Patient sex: F
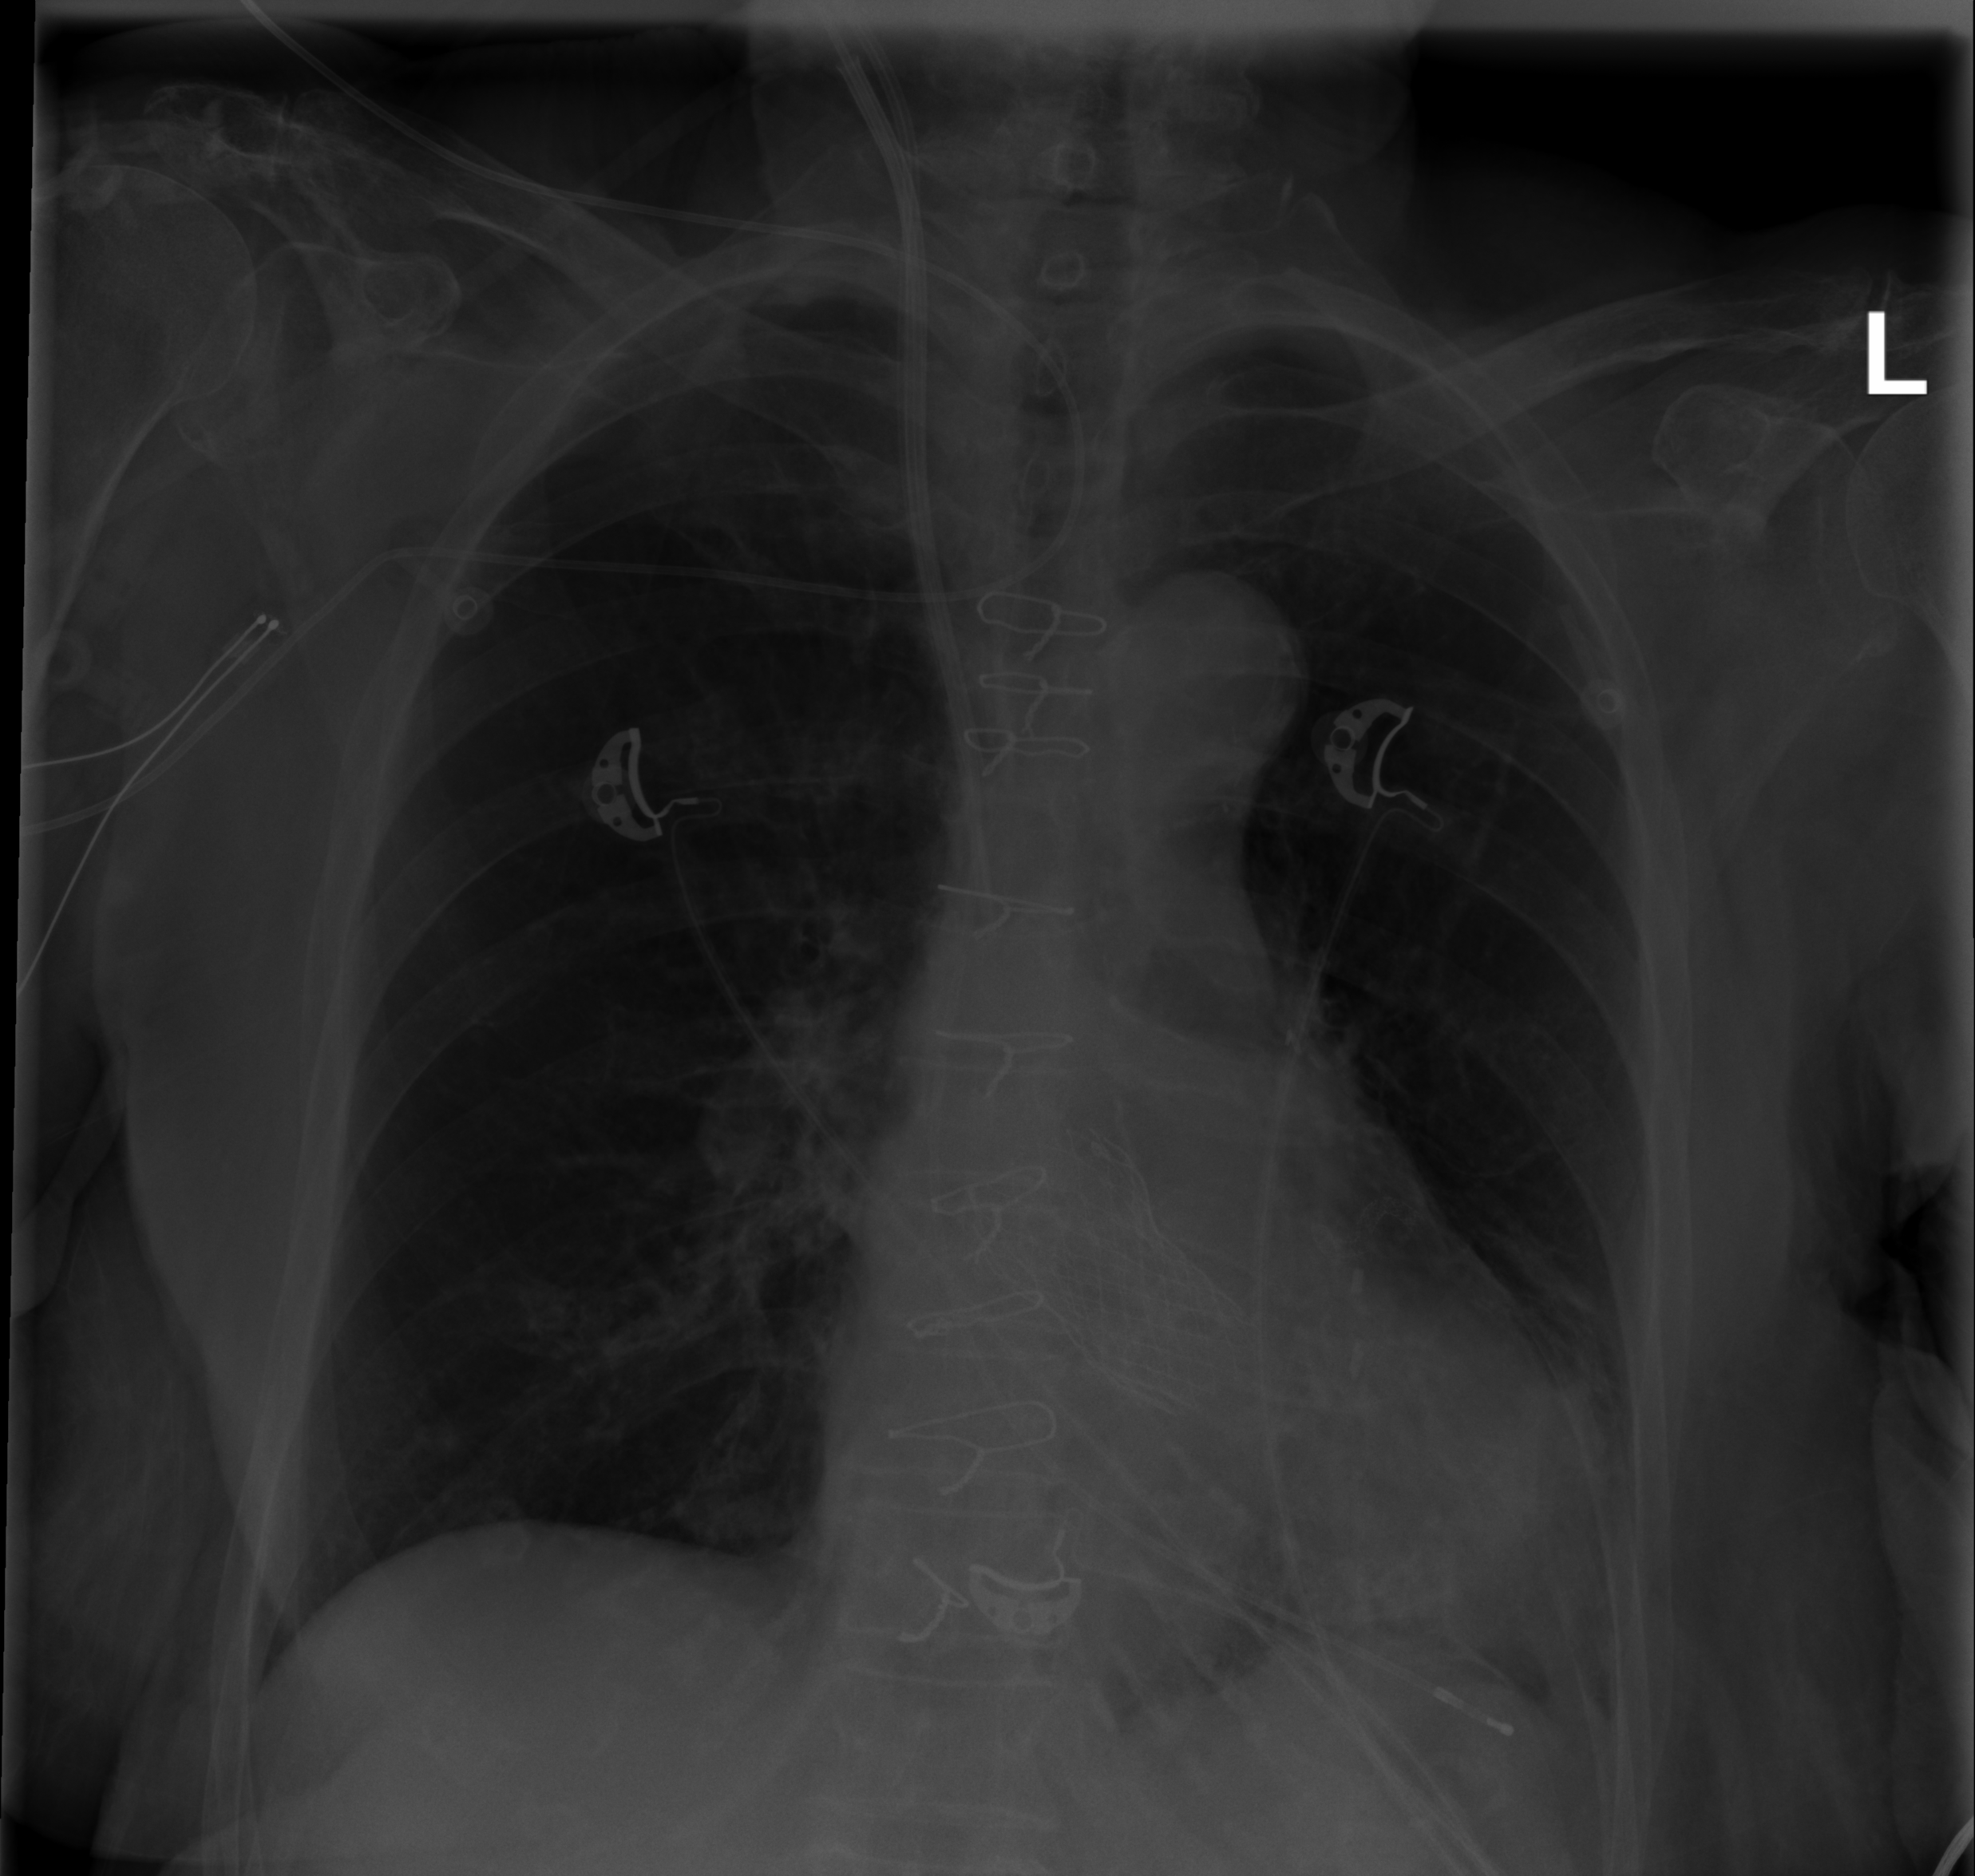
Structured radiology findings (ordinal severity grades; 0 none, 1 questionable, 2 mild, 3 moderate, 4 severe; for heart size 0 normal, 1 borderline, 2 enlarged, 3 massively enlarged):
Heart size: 0
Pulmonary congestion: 0
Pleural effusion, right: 0
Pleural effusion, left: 2
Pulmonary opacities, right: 0
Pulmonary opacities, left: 2
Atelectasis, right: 0
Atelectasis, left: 2